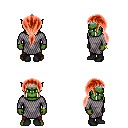
a pixel art fantasy rpg character, male body template, orc, green skin, chain mail, red pants, red ponytail hairstyle, silver tiara, bracelets, black shoes, four views (front, back, left, right), 2x2 character sprite sheet, small pixel art, hard edges, no anti-aliasing